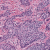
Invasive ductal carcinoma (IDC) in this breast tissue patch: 1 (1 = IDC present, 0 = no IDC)